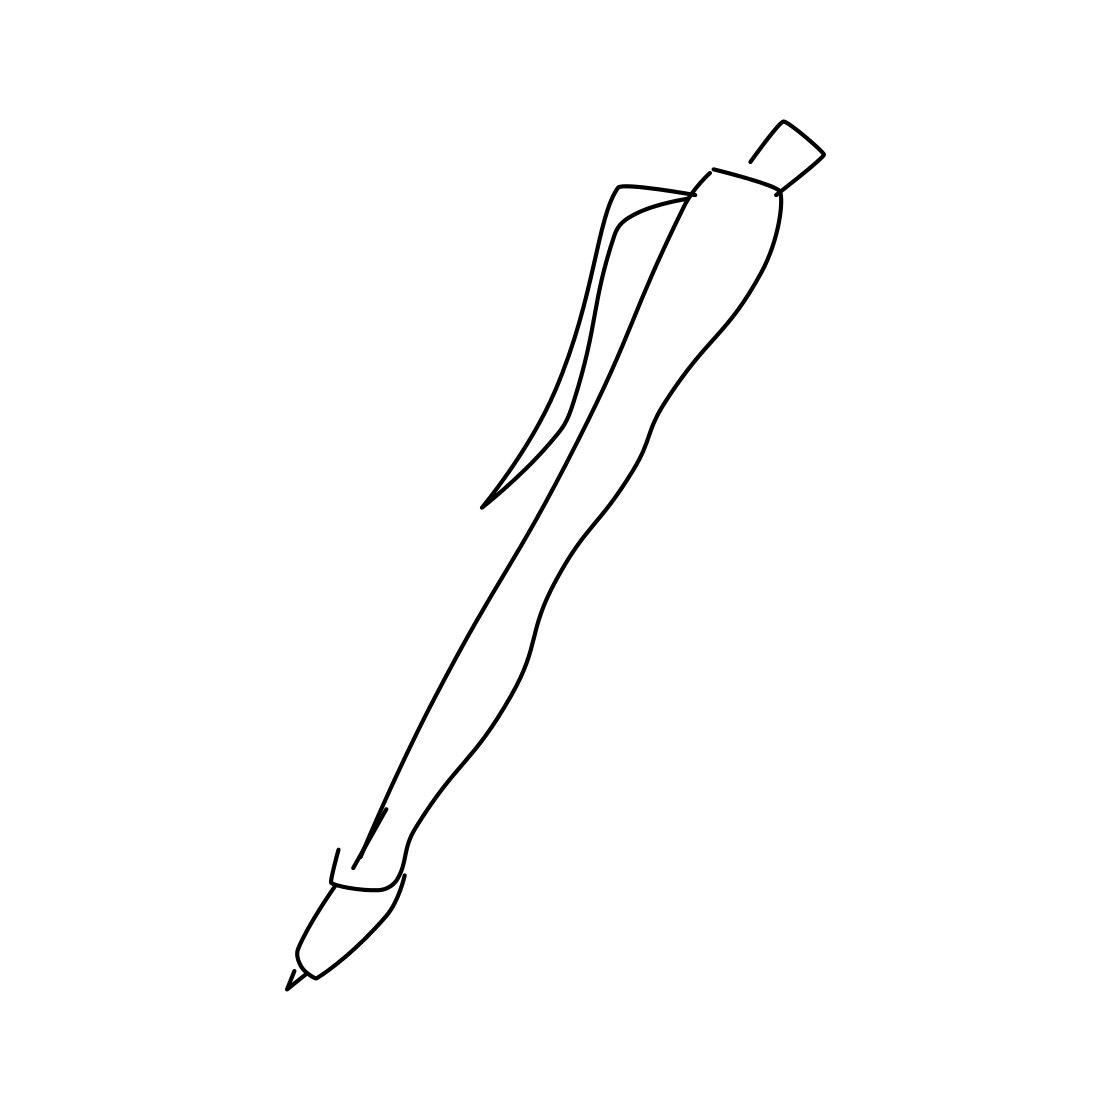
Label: pen